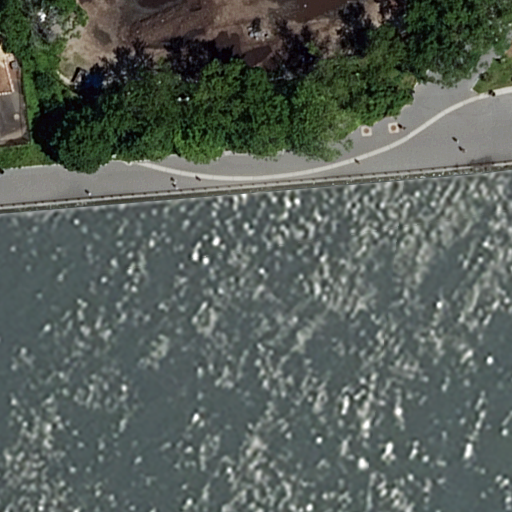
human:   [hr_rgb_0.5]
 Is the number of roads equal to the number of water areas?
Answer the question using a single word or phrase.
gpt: yes

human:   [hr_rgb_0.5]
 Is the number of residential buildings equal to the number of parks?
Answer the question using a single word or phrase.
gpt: no

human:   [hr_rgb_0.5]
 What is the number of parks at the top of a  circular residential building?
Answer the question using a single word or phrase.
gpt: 0

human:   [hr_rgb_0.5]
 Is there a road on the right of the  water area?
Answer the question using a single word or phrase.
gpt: no

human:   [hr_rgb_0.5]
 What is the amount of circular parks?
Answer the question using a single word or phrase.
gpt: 0

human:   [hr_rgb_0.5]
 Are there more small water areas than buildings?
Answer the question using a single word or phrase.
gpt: no

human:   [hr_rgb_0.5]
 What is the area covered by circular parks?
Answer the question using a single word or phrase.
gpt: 0m2

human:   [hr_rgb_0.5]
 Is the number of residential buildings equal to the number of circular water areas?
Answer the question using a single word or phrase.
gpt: yes

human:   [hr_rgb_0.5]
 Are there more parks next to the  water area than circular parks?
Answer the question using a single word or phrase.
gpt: yes

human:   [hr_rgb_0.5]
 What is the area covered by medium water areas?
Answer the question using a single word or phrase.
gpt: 0m2

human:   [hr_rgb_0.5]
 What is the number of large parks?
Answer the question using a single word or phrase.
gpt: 1

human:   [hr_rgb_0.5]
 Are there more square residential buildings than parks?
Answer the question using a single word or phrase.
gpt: no

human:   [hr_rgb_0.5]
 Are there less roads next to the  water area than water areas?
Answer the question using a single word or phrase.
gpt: no

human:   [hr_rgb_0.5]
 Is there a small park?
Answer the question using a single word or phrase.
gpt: no

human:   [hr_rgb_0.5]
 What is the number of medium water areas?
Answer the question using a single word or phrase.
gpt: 0

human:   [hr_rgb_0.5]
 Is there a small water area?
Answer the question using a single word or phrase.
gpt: no

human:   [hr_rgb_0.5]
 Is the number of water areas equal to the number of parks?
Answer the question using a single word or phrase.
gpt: yes

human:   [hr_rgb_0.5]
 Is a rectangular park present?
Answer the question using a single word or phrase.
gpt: yes

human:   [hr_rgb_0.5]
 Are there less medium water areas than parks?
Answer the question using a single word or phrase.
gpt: yes

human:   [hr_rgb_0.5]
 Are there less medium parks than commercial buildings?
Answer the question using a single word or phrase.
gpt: no

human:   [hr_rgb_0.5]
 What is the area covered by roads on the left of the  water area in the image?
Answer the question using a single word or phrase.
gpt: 0m2

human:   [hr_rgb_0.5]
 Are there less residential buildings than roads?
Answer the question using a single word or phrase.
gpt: yes

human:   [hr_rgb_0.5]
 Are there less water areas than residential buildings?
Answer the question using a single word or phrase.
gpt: no

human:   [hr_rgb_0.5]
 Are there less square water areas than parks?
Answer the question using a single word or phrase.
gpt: yes

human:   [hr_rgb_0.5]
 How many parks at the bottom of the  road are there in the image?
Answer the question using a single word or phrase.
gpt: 0

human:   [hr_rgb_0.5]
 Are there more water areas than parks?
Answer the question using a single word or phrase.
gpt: no

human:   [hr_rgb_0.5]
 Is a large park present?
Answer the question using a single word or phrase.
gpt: yes

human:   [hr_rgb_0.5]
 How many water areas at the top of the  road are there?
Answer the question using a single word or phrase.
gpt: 0

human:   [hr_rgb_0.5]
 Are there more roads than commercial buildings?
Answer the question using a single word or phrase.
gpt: yes

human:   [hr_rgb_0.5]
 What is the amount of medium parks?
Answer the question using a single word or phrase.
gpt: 0

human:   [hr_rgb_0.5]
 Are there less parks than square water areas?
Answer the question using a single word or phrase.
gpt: no

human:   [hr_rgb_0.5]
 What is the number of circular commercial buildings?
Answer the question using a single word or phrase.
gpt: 0

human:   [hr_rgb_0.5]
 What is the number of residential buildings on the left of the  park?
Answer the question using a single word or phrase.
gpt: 0

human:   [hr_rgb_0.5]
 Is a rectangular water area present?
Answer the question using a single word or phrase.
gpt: yes

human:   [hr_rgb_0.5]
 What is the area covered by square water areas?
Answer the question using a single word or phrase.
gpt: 0m2

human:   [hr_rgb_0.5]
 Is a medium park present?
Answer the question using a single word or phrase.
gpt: no